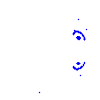
Particle: kaon